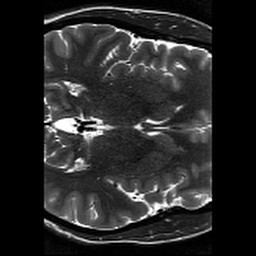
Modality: T2w
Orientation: axial
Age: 31
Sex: female
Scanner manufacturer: siemens
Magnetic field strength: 3 T
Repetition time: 11.39 s
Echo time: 0.09 s